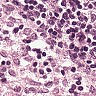
Metastatic tissue present: no